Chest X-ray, AP view. Patient: 14 years old, sex M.
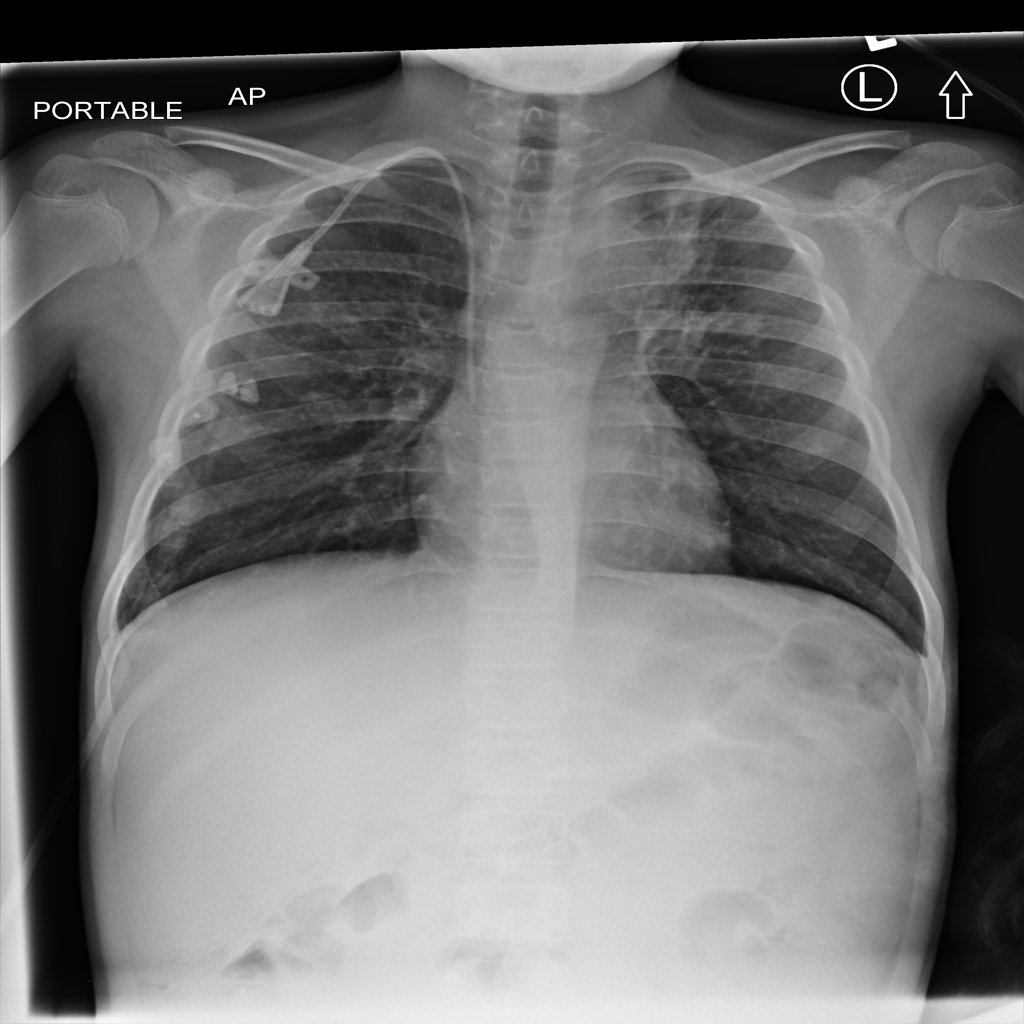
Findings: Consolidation